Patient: sex M, age 34
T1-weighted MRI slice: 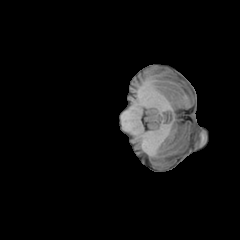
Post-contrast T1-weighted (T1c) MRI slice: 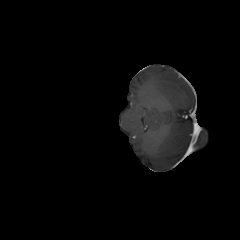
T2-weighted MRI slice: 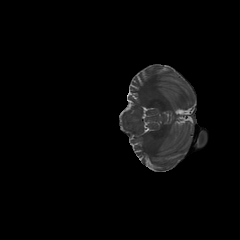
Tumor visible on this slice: no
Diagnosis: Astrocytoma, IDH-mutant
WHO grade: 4